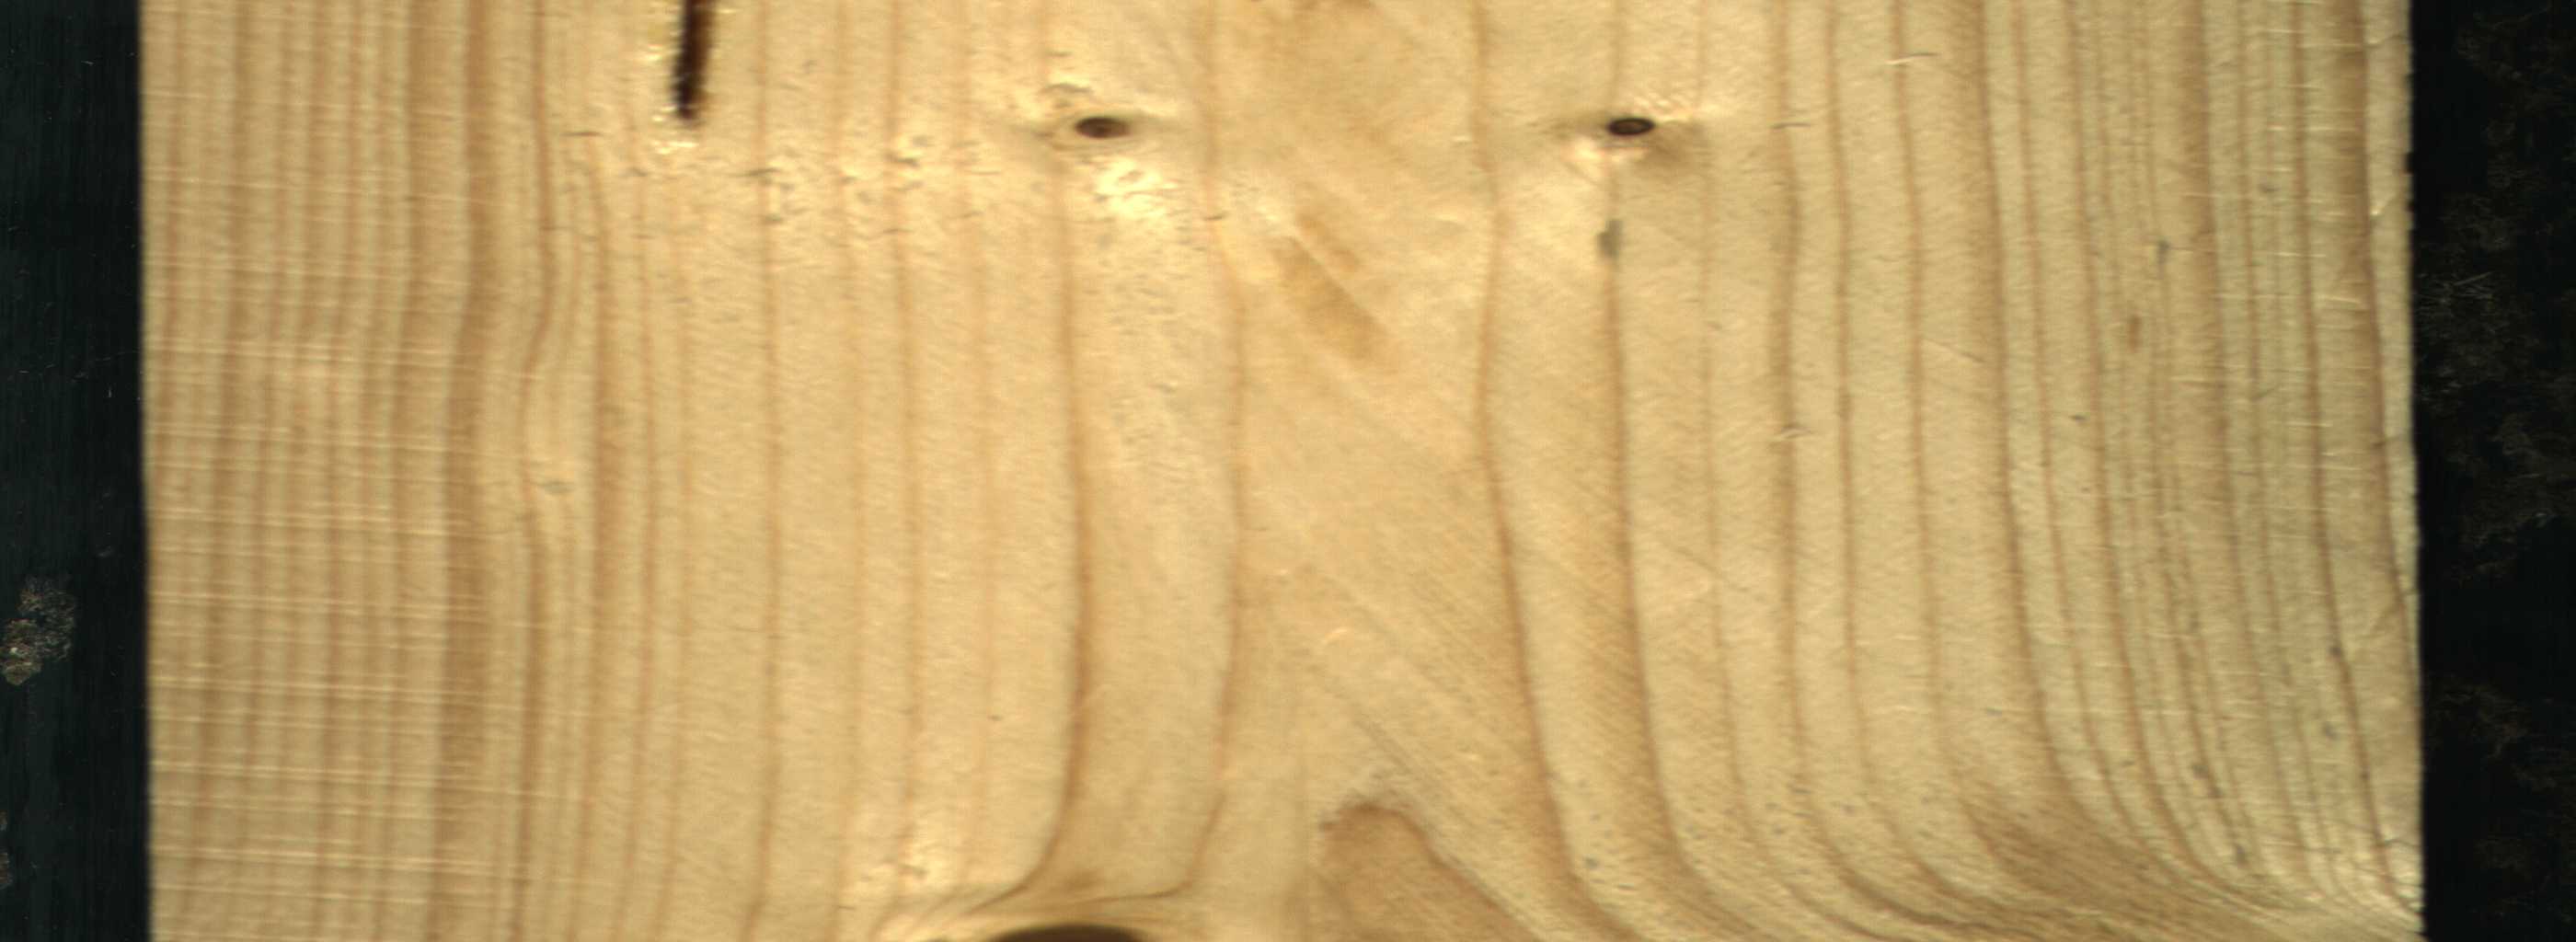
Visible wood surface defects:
resin
Dead_Knot
Dead_Knot
Live_Knot